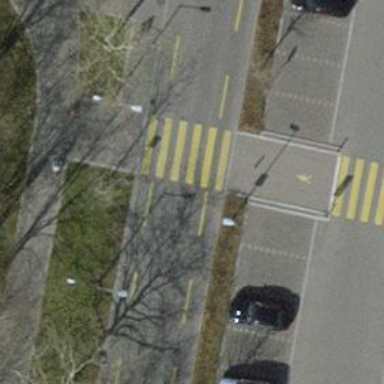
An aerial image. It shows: Residential road with asphalt surface and dedicated cycle lane on both sides.